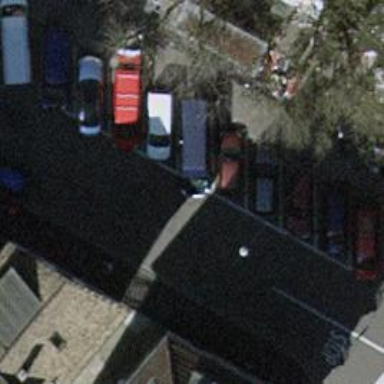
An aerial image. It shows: Parking lane for vehicles.